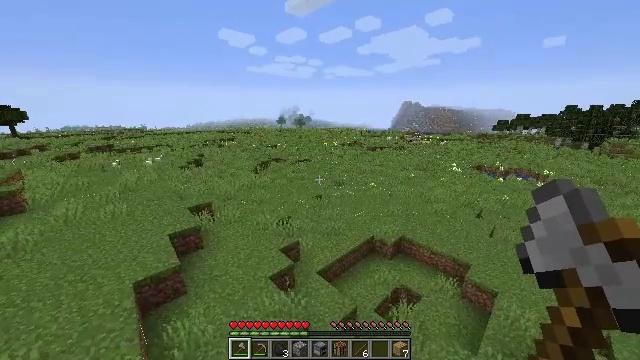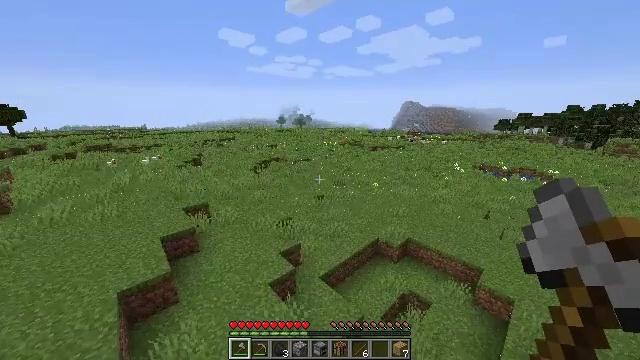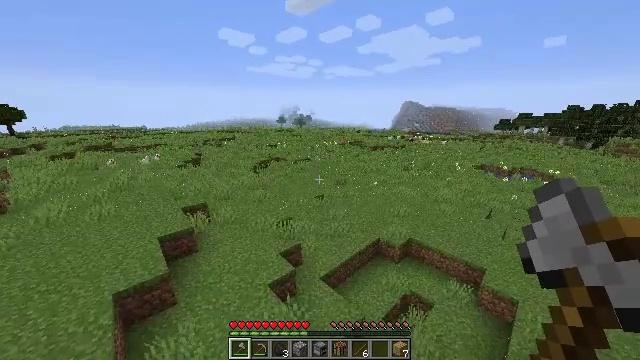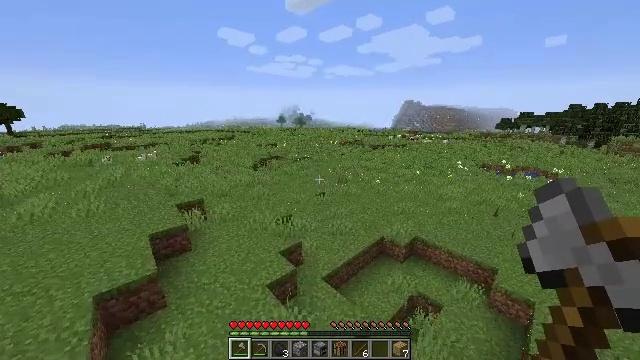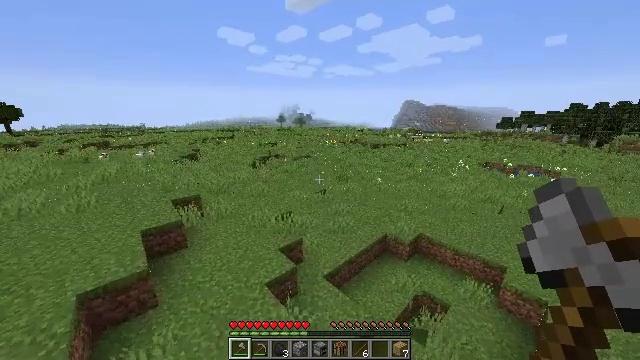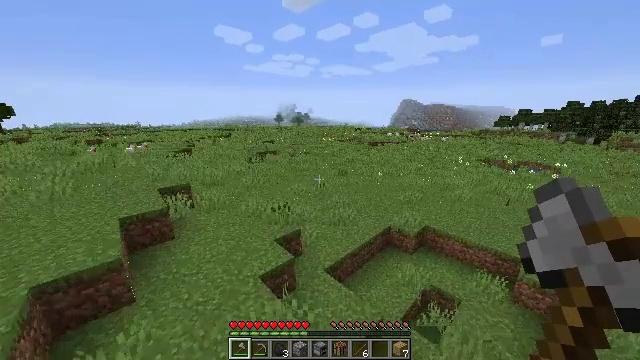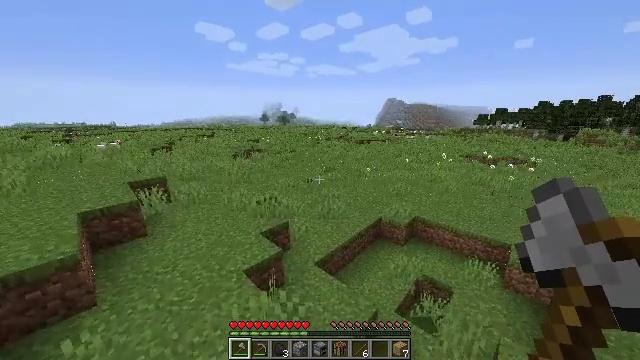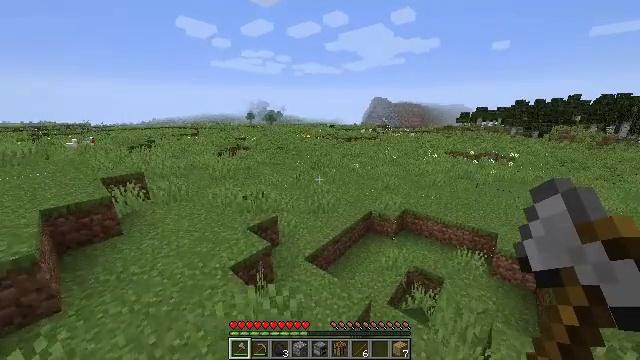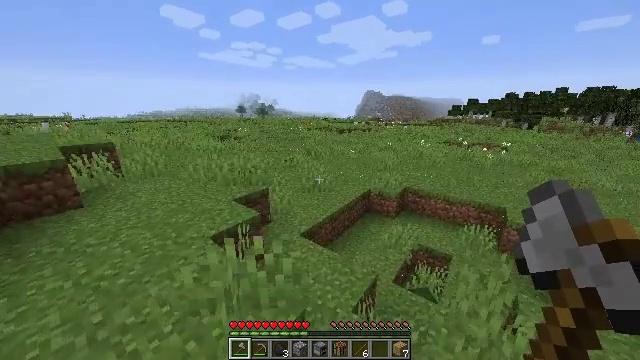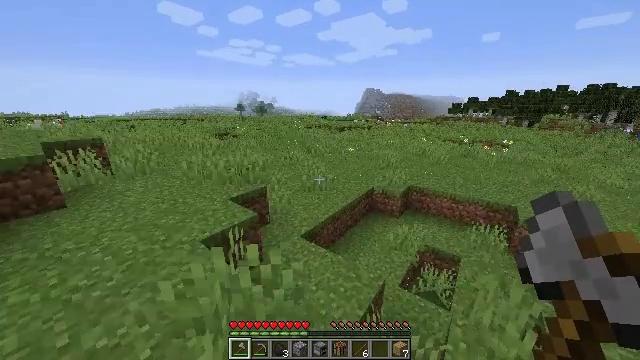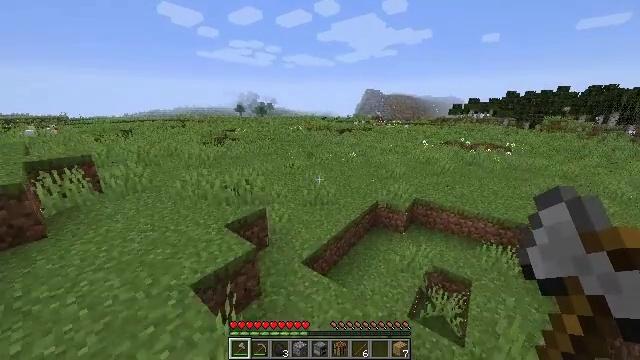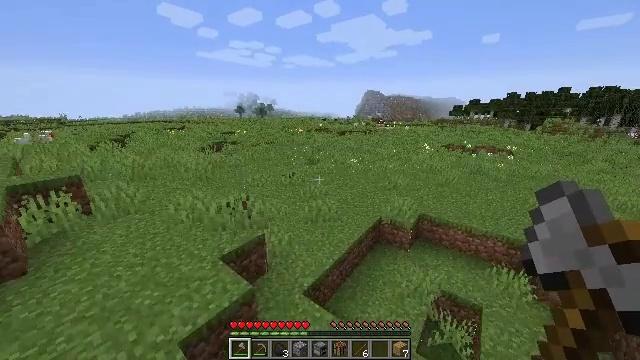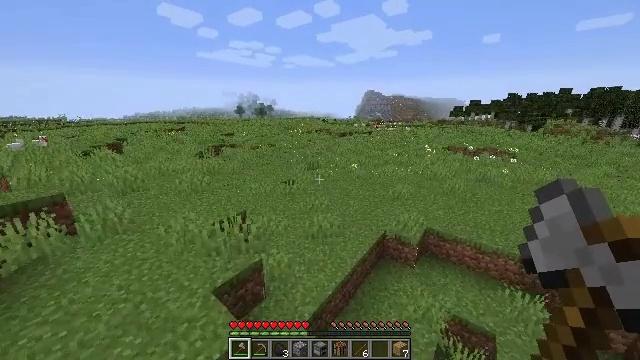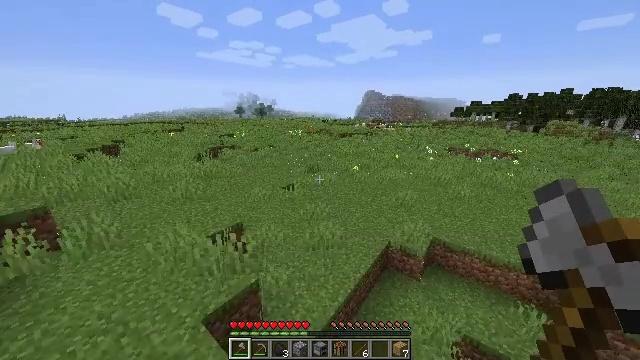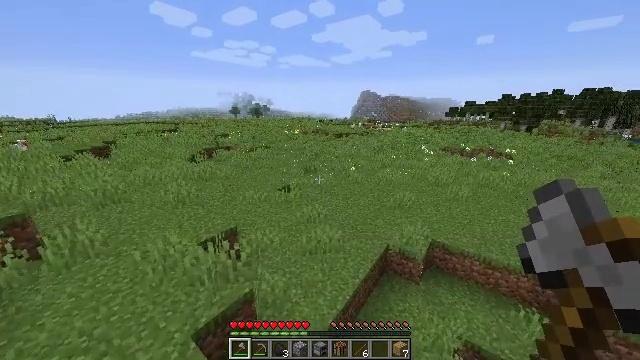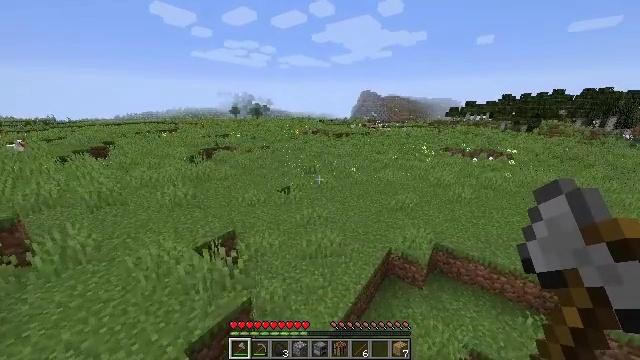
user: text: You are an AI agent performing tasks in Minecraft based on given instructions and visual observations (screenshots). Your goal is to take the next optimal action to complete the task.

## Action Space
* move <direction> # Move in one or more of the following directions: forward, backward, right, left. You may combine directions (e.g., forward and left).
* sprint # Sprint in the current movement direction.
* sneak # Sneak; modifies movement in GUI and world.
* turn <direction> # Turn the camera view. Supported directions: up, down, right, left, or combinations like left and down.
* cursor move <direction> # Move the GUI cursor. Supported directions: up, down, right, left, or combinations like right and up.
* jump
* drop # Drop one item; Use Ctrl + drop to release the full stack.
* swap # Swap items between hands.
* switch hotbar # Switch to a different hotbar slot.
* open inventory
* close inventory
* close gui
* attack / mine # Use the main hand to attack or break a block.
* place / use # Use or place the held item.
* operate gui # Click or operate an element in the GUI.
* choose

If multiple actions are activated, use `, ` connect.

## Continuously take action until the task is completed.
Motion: motion action
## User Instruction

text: Clear away tall grass.
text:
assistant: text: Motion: move forward, sprint, jump
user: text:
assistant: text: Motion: move forward, sprint, jump
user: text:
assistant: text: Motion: move forward, sprint, jump
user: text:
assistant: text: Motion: move forward, sprint, jump
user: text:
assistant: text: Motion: move forward, sprint, jump
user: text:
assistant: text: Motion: move forward, sprint, turn right, jump
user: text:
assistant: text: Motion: move forward, sprint, turn right, jump
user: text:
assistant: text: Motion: move forward, sprint, turn right and down, jump
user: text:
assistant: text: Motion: move forward, sprint, jump
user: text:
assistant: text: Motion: move forward, sprint, jump
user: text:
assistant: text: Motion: move forward, sprint, jump
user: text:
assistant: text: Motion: move forward, sprint, jump
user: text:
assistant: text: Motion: move forward, sprint, jump
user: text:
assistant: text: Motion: move forward, sprint, turn right, jump
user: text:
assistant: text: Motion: move forward, sprint, jump
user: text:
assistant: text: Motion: move forward, sprint, jump
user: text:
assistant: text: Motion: move forward, sprint, jump
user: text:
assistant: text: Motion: move forward, sprint, jump
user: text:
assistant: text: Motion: move forward, sprint, turn right, jump
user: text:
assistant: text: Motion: move forward, sprint, turn right, jump
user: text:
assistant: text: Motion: move forward, sprint, jump
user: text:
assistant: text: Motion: move forward, sprint, jump
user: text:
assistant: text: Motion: move forward, sprint, turn right, jump
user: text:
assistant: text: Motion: move forward, sprint, turn right and up, jump
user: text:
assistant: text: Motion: move forward, sprint, turn right and up, jump
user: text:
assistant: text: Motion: move forward and move left, sprint, turn right, jump
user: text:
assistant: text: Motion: move forward and move left, sprint, turn right, jump
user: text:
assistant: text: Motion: move forward and move left, sprint, turn right, jump
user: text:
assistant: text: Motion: move forward and move left, sprint, jump
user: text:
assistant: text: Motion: move forward and move left, sprint, jump